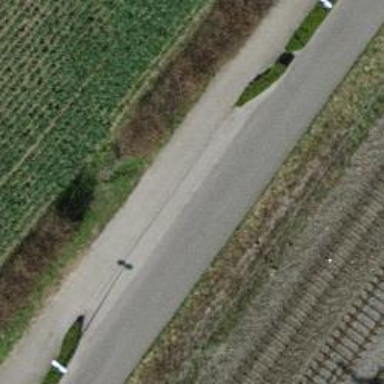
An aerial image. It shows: Passing place on the road.